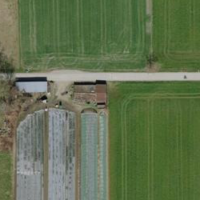
EUNIS habitat code: 52
Species observed at this site:
Cygnus olor